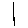
Label: line